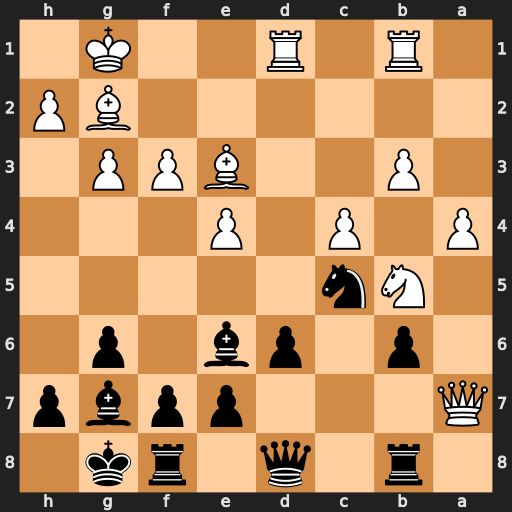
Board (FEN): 1r1q1rk1/Q3ppbp/1p1pb1p1/1Nn5/P1P1P3/1P2BPP1/6BP/1R1R2K1
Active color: b
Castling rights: -
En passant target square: -
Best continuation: Rb7 Qxb7 Nxb7